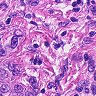
Metastatic tissue present: yes